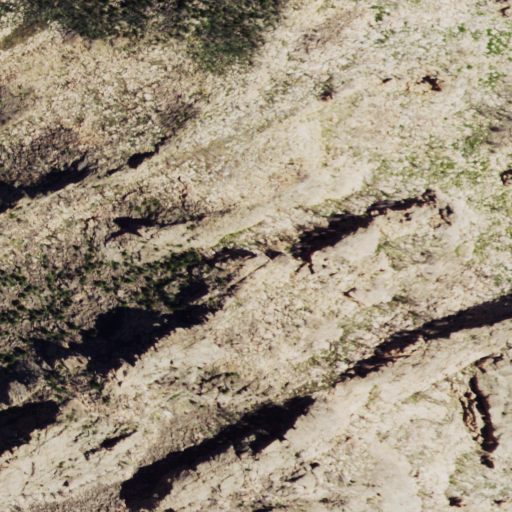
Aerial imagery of mountain in Wyoming named Jack Squirrel Peak containing shrub, grassland, and evergreen forest